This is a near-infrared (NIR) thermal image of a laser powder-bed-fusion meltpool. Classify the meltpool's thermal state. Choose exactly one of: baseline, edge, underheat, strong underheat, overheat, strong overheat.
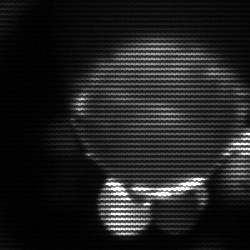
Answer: edge